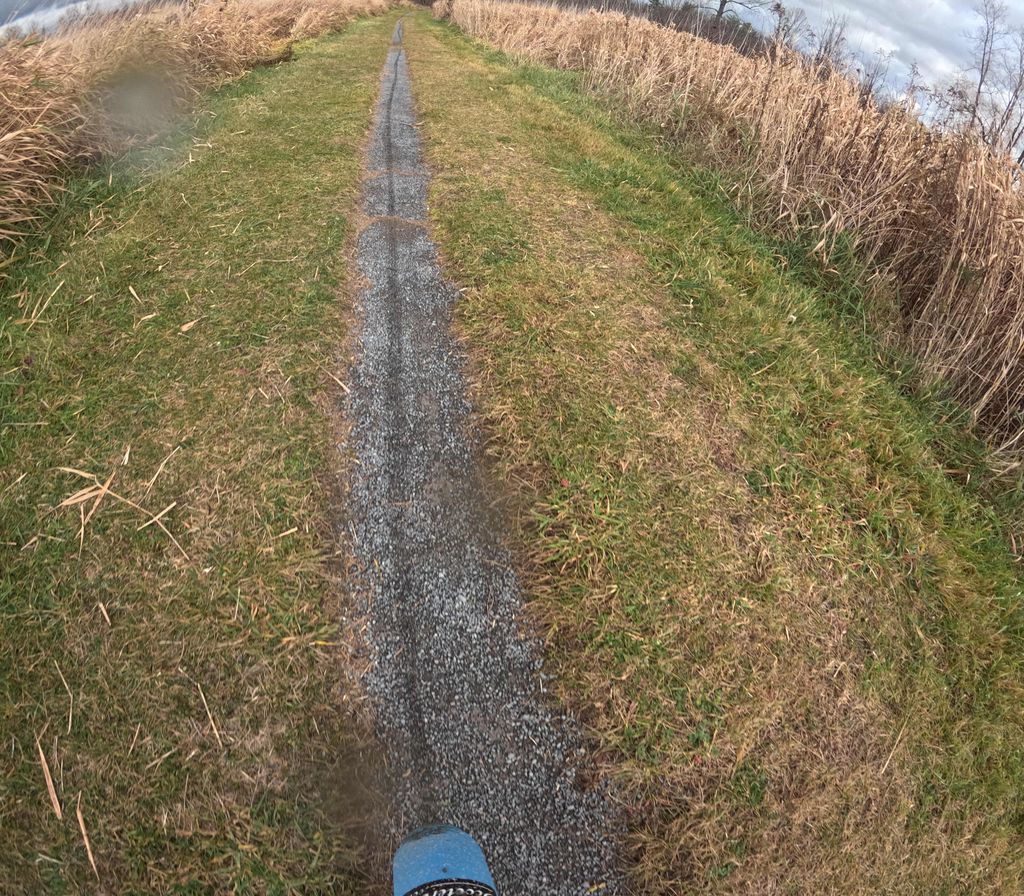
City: ottawa-gatineau